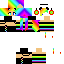
A female human skin with medium skin, wearing blonde long hair dressed in a blue tshirt and black pants, featuring a closed mouth.